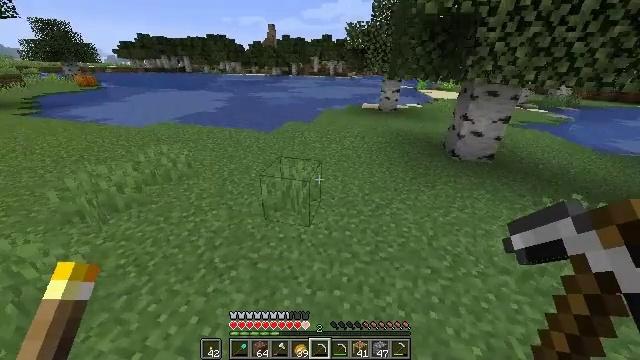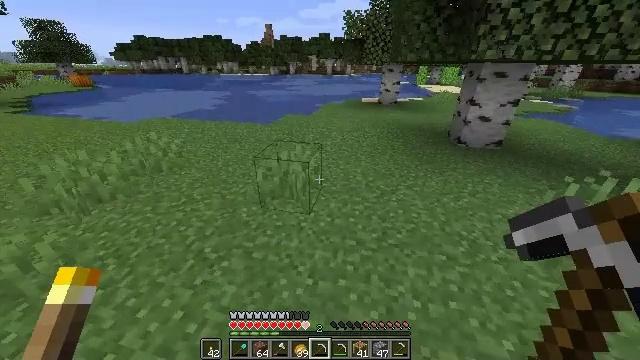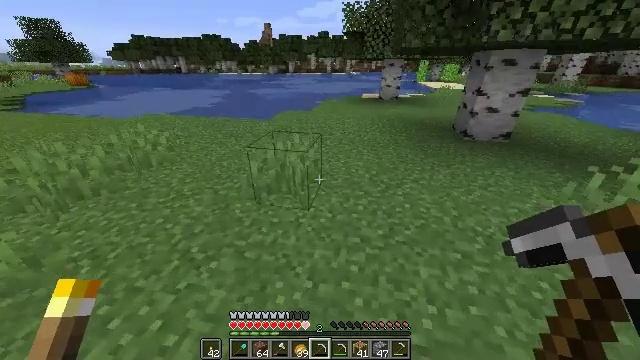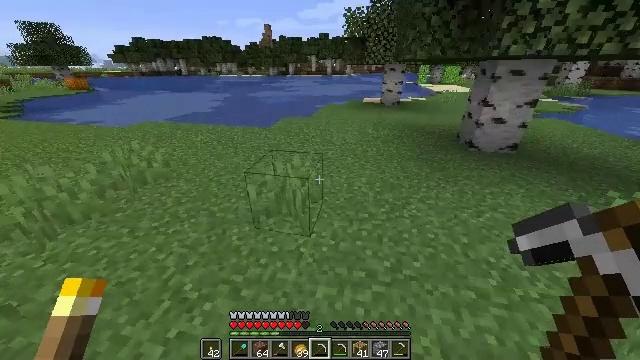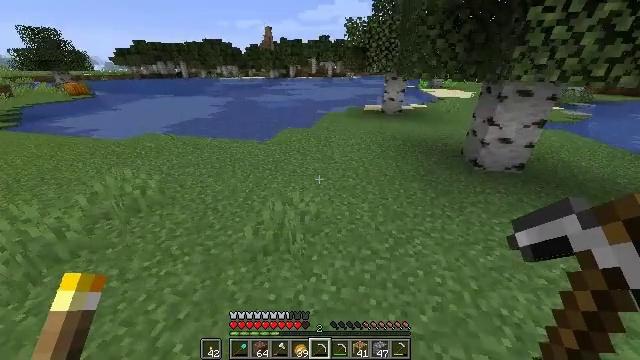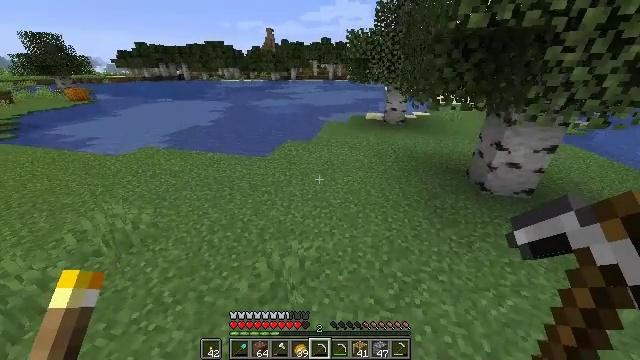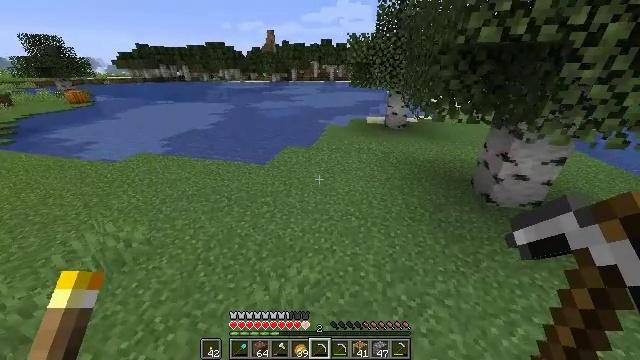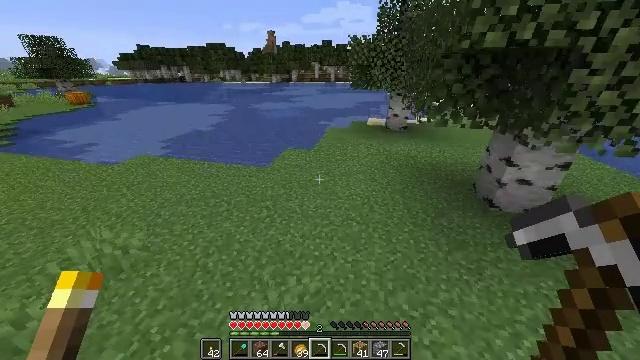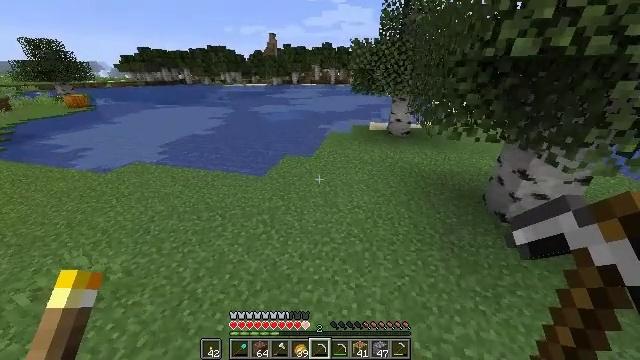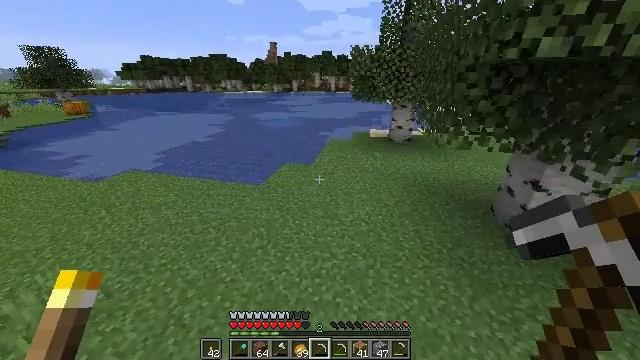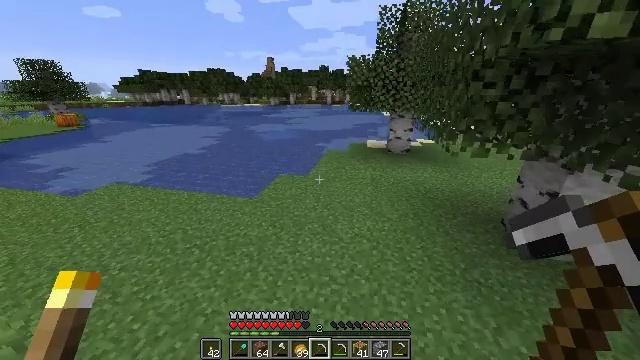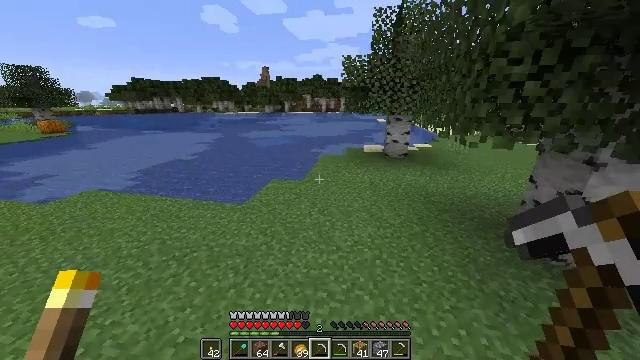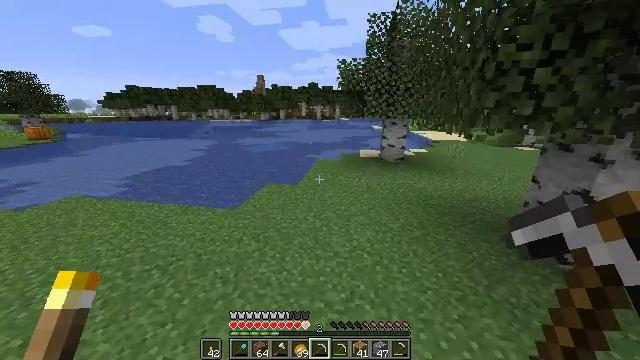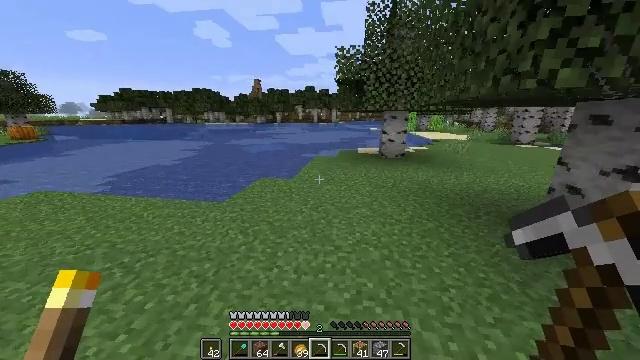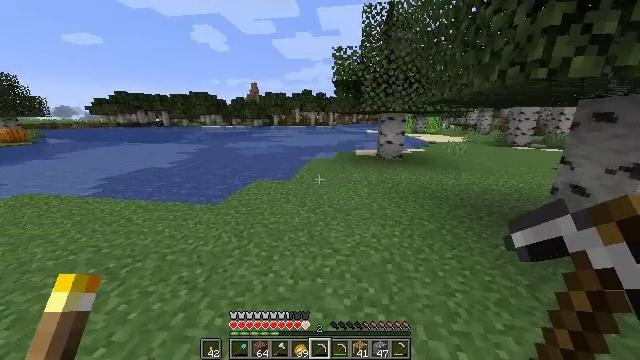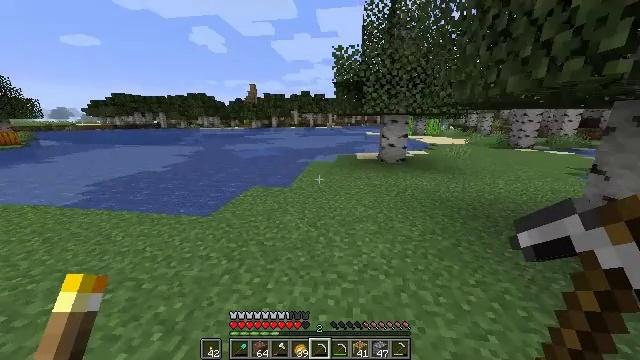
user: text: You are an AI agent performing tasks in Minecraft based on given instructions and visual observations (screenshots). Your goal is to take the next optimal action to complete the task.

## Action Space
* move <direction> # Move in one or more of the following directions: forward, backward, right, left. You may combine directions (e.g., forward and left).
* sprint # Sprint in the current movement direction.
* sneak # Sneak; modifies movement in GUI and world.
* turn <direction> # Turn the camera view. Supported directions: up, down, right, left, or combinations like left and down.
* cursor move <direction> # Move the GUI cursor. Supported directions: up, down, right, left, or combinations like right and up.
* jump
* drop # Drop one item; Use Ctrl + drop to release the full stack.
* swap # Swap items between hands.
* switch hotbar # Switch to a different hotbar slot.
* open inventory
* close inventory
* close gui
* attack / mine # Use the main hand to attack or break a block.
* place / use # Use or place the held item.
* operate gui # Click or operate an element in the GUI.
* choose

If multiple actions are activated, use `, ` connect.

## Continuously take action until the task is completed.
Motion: motion action
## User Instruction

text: Gather kelp plant by attacking it underwater.
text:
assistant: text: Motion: move forward, sprint, jump
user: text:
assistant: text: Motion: move forward, sprint, jump
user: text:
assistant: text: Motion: move forward, sprint, jump
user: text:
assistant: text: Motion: move forward, jump
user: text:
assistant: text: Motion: move forward, jump
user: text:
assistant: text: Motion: move forward, jump
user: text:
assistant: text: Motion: move forward, jump
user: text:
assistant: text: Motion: move forward, jump
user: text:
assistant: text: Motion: move forward, turn up, jump
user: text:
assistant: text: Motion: move forward, turn up, jump
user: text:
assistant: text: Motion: move forward, turn right and up, jump
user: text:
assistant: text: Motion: move forward, turn right and up, jump
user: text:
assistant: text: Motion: move forward, turn up, jump
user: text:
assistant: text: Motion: move forward, sprint, jump
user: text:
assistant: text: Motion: move forward, sprint, jump
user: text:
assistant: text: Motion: move forward, sprint, jump
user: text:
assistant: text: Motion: move forward, sprint, jump
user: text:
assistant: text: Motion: move forward, jump
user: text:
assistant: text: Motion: move forward, jump
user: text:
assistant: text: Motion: move forward, jump
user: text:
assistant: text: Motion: move forward, jump
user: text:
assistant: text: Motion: move forward, jump
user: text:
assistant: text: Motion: move forward, jump
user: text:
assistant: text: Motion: move forward, jump
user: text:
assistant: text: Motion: move forward, jump
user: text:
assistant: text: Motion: move forward, jump
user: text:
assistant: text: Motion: move forward
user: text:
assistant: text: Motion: move forward, turn left and down
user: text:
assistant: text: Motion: move forward, turn left and down
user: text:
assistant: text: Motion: move forward, turn left